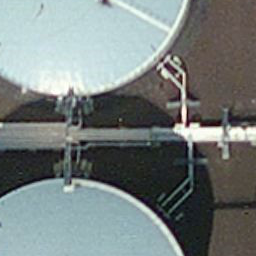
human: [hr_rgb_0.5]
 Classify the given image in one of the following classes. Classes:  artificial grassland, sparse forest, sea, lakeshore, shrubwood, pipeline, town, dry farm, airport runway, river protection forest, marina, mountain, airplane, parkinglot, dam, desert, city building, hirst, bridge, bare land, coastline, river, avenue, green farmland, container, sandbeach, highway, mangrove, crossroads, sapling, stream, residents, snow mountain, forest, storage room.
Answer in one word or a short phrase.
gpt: storage room